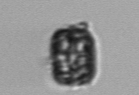
Label: Thalassiosira